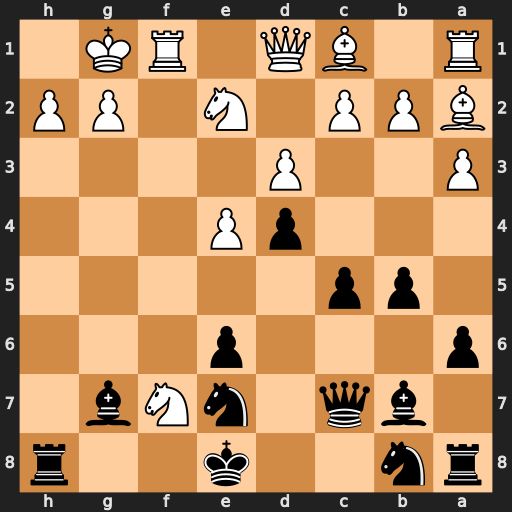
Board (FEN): rn2k2r/1bq1nNb1/p3p3/1pp5/3pP3/P2P4/BPP1N1PP/R1BQ1RK1
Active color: b
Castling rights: kq
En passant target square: -
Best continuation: Qxh2+ Kf2 Kxf7